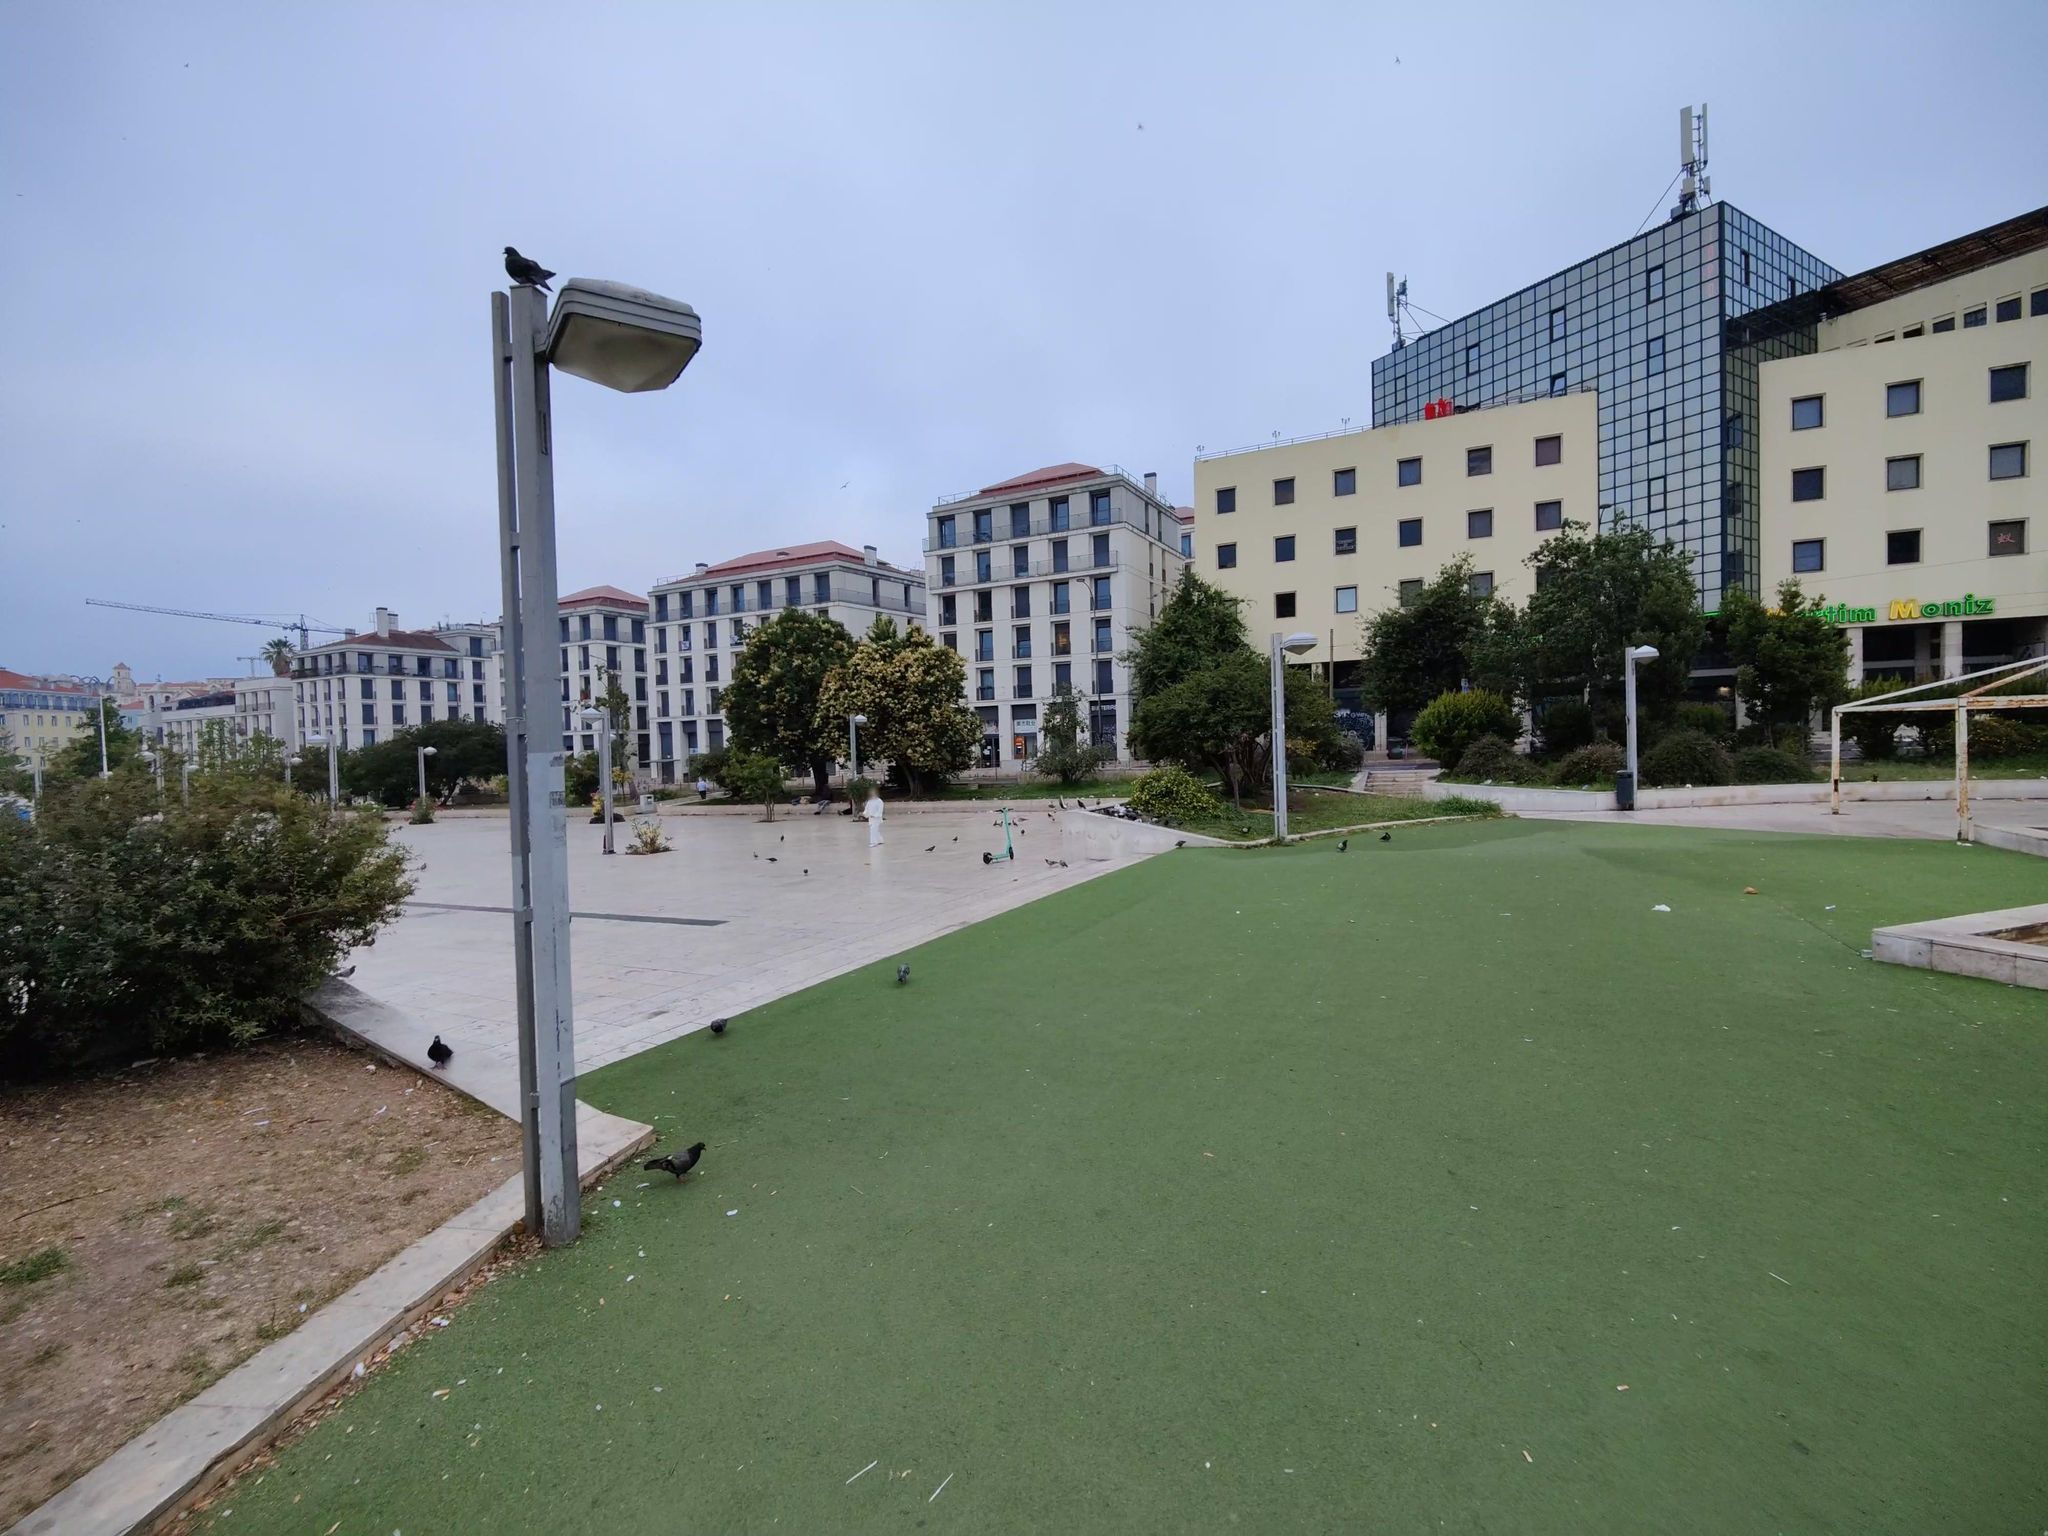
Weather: clear
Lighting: day
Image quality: good
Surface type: walking surface
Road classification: footway
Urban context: urban centre
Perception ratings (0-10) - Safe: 4.24, Lively: 5.7, Beautiful: 5.11, Boring: 6.85, Depressing: 8.16, Wealthy: 5.97